Question: In my app, I show a popup dialog to show a large list of cards. I display them as images in many 'JLabel' components in a 'JPanel' subclass. I then put that object in a 'JScrollPane' to allow for horizontal scrolling through the cards.
I want the unused space to be transparent with a dark background to show that what's behind it is disabled. I used 'setBackground(new Color(50, 50, 50, 200))' to achieve the look I want, but the content behind it does not redraw, so I get artifacting.
Here's what it looks like:

How would I go about fixing this? How do I get the content behind it to redraw when I scroll?
Thanks in advance.
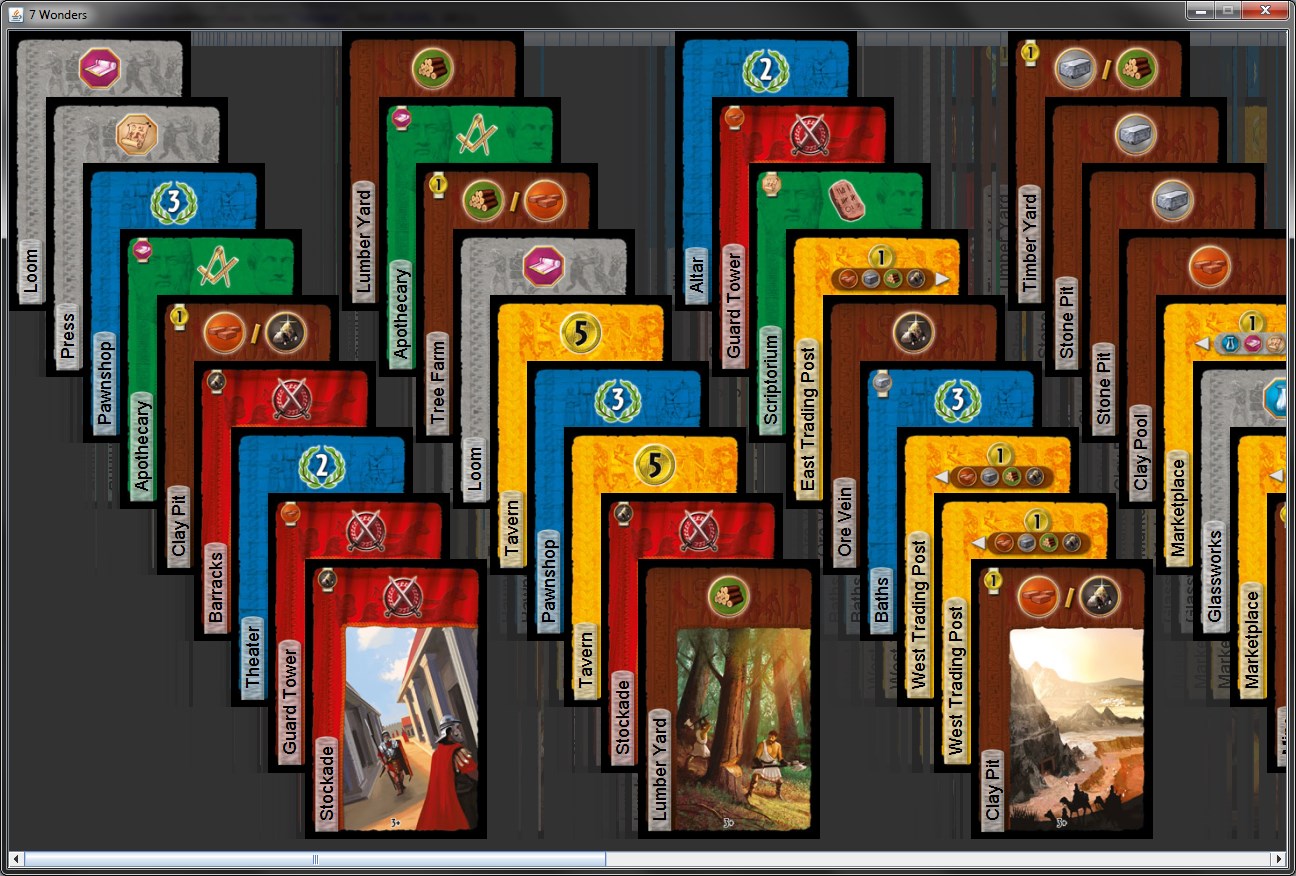
Answer: Taking the window out of the equation for the momement.
The 'JScrollPane' contains a 'JViewport' which then contains you content. So you need to set your content pane to transparent, the viewport to transparent and then the scroll pane to transparent.
You can achieve this by using 'setOpaque(false)' on each of these containers.
This will ensure that the repaint manager will now paint through the background.
The next problem is, Swing doesn't actually support "semi-transparent" components (that is, either it's opaque or transparent).
You can implement this by overriding the 'paintComponent' method of the main component (the one on the viewport is probably sufficient)